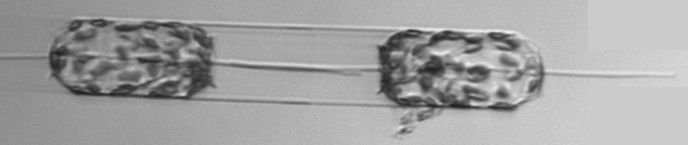
Label: Ditylum_brightwellii